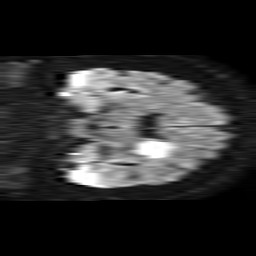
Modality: TRACE
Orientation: coronal
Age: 58
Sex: male
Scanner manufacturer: philips
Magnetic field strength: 1.5 T
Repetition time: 4.6 s
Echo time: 0.08941 s